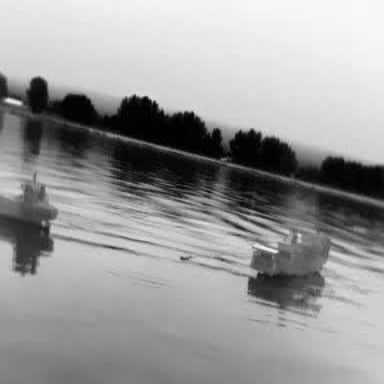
There is a liner in the infrared image.